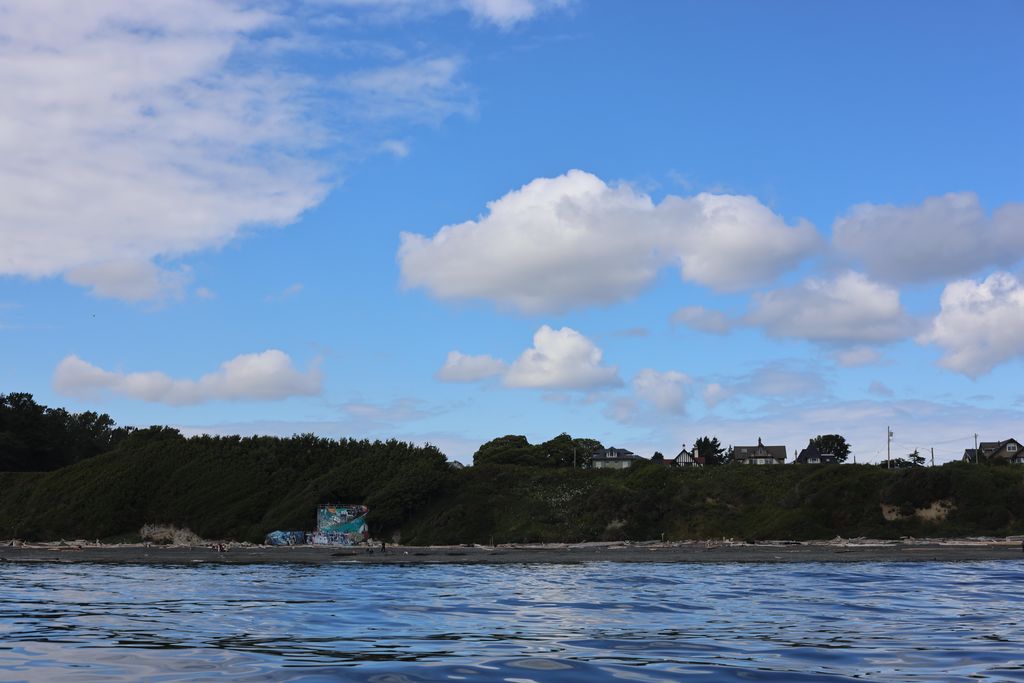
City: victoria